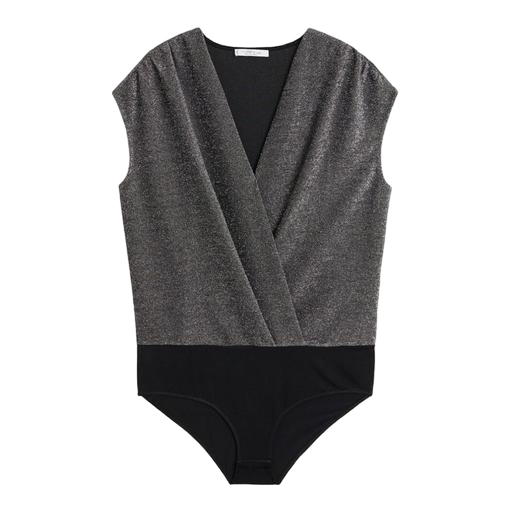
elegant black and gray top, v neck wrap vest, wrap waistcoat, white background